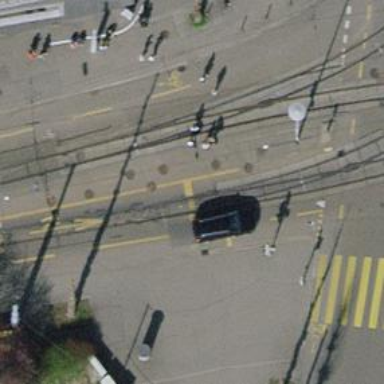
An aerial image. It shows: Unmarked crossing at road with traffic signals.